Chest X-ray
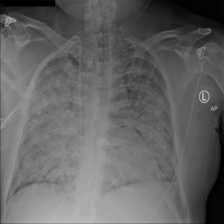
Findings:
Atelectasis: negative
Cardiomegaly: negative
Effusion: negative
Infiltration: negative
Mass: negative
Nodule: negative
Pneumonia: positive
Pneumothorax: negative
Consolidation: negative
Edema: positive
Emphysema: negative
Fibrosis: negative
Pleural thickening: negative
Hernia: negative